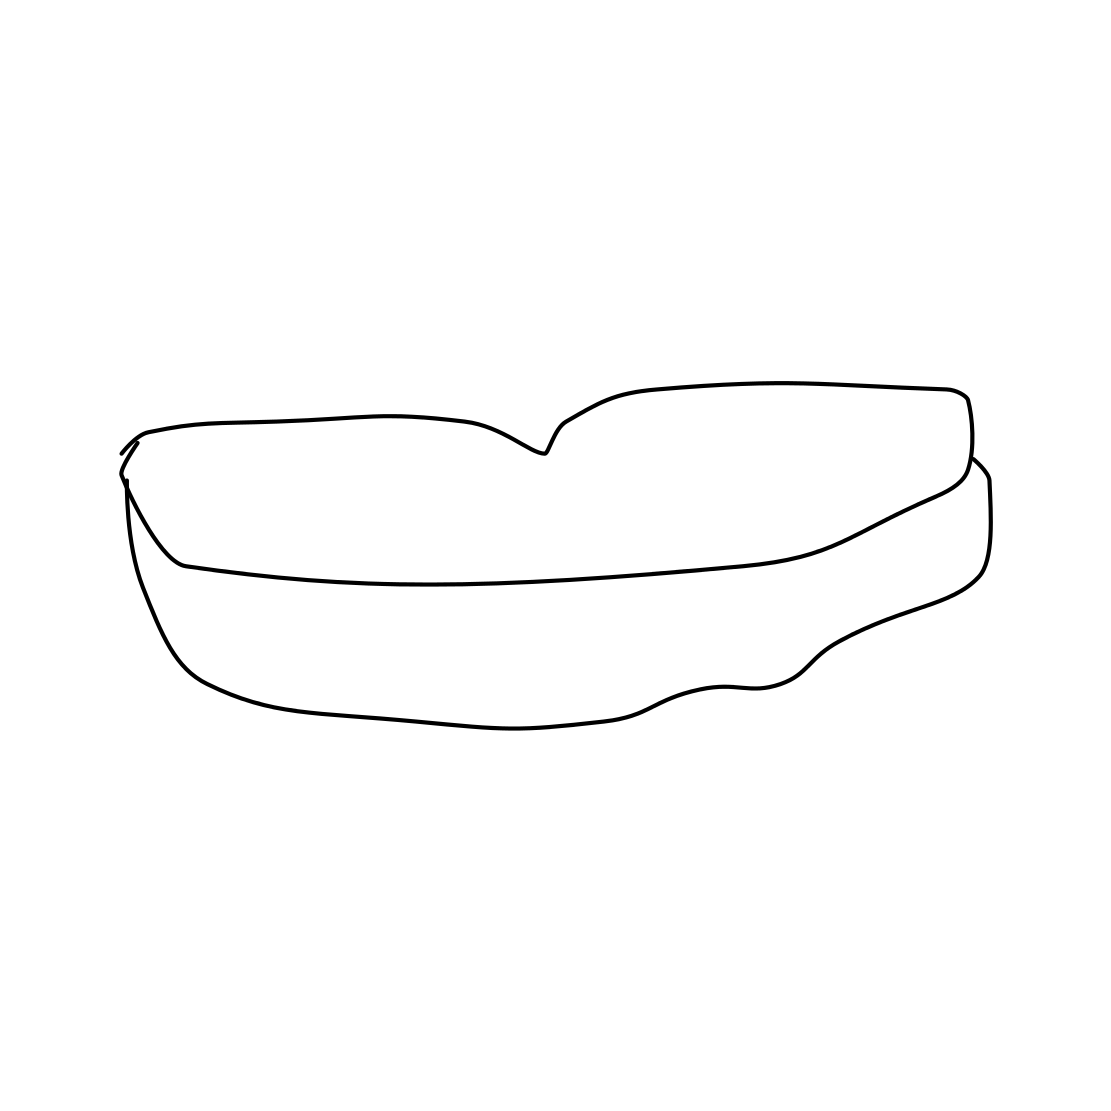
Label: mouth